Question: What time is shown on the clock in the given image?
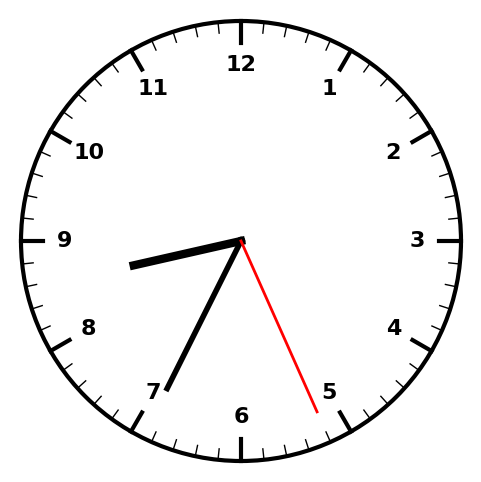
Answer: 08:34:26